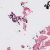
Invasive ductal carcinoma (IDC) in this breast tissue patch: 0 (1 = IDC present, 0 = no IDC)